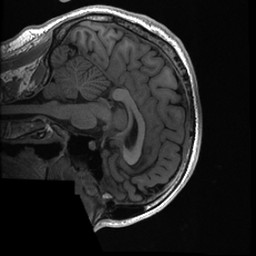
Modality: T1w
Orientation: sagittal
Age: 26
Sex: male